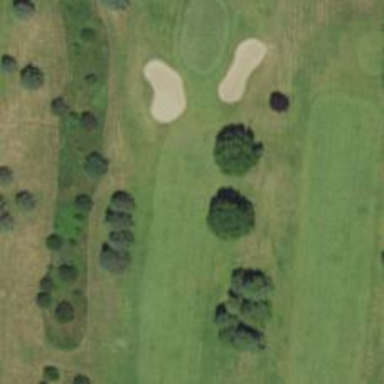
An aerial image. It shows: Golf hole.